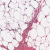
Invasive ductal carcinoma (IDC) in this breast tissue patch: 0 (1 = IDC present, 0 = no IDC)